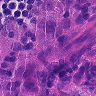
Metastatic tissue present: yes